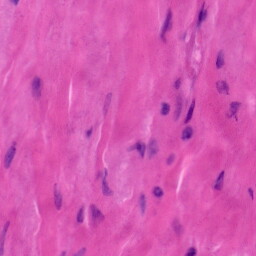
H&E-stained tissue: Tonsil